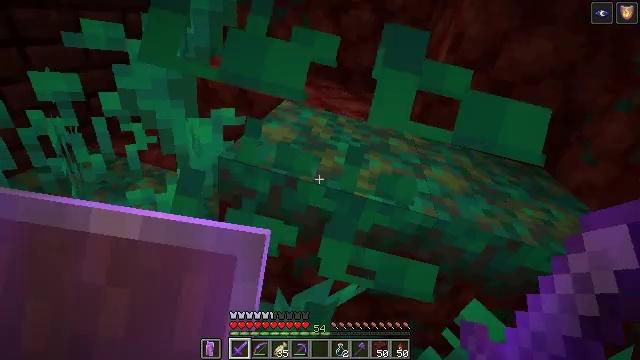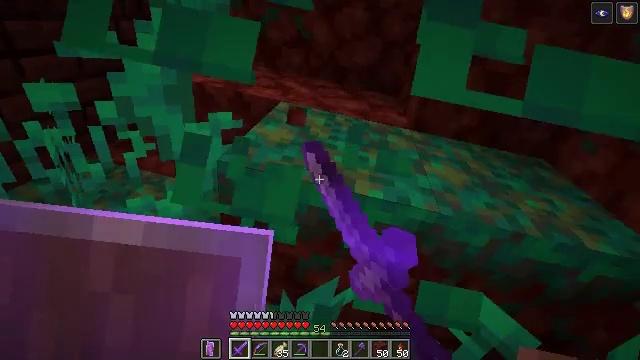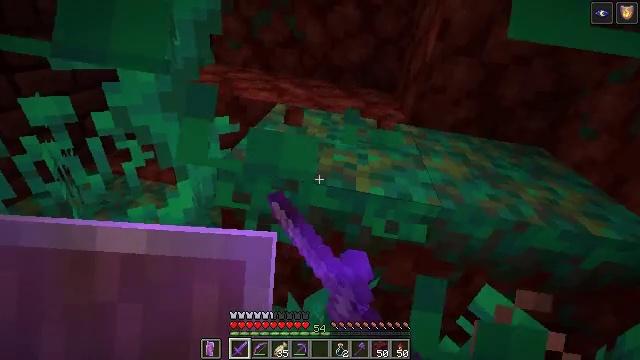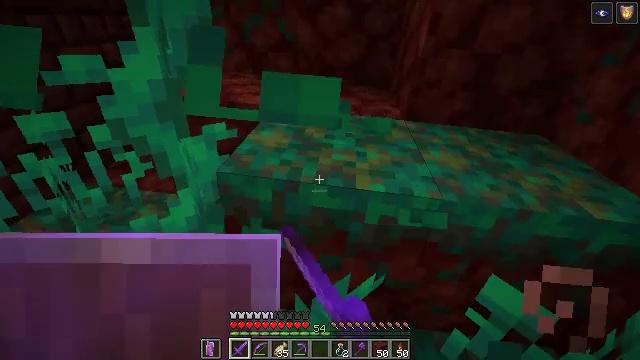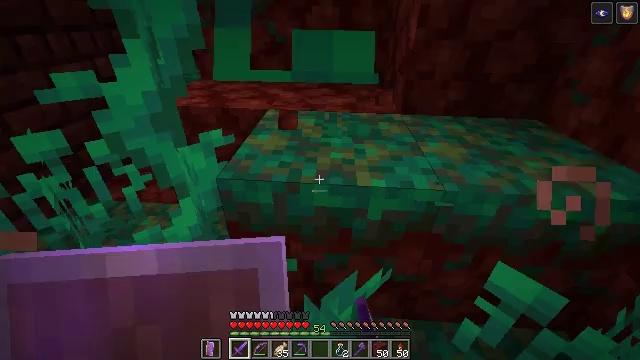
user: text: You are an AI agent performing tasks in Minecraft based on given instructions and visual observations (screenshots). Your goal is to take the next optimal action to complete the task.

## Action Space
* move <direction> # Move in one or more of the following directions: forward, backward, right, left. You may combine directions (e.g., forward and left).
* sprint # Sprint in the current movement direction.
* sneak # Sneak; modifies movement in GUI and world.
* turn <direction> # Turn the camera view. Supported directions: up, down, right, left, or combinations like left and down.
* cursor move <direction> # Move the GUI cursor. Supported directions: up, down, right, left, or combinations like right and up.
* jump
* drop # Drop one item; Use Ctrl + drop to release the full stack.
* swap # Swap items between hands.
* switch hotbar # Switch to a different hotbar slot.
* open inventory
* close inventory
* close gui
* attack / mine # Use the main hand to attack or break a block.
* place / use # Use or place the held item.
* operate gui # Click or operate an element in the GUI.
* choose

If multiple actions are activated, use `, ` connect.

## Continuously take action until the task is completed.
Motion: motion action
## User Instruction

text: Collect twisting vines by attacking the plant.
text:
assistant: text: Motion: attack / mine
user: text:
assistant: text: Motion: attack / mine
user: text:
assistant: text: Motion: no_op
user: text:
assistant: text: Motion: no_op
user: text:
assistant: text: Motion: no_op